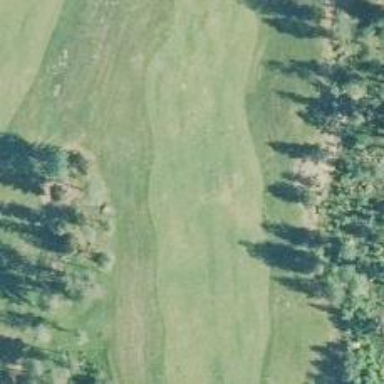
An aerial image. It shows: View of golf hole.